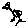
Label: bird